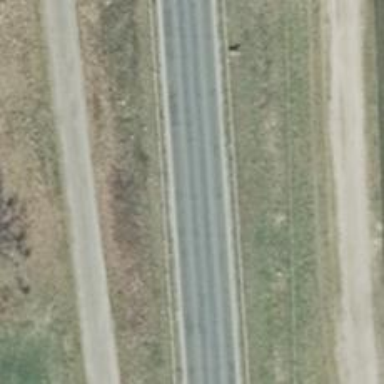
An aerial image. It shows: Secondary road with asphalt surface.